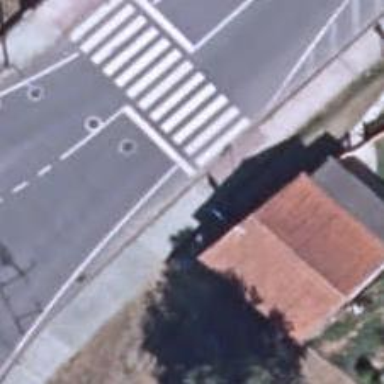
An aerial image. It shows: Sidewalk.